Field crop: maize
Growth stage: 2
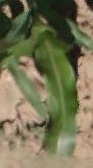
Species: maize